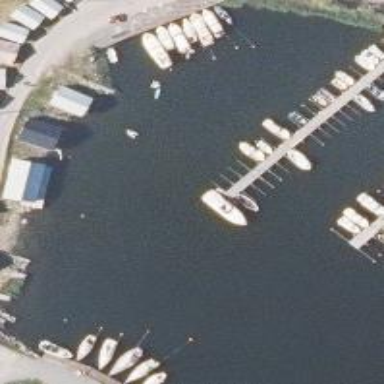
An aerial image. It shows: Pier with mooring facilities.